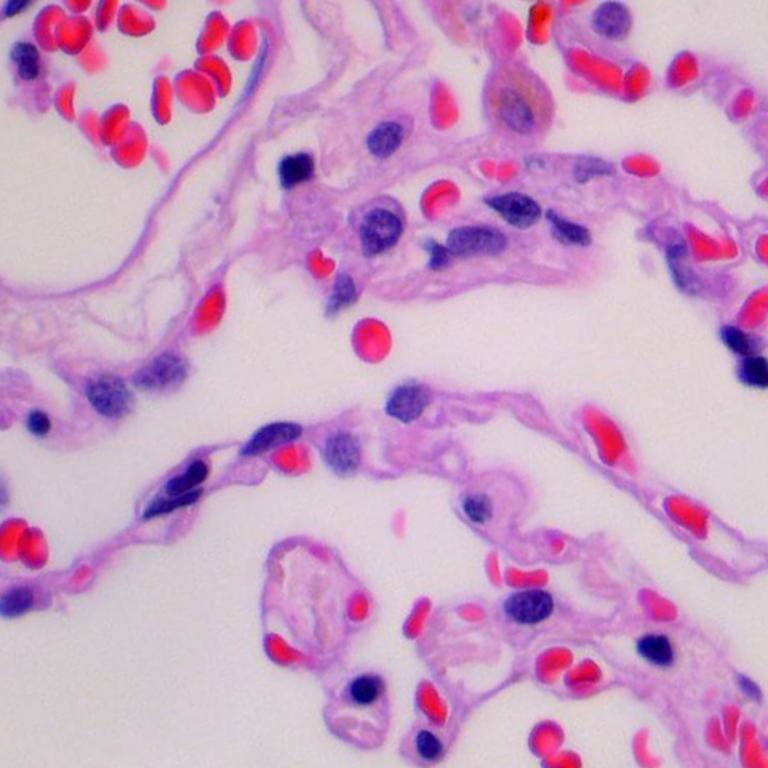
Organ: lung
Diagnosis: benign